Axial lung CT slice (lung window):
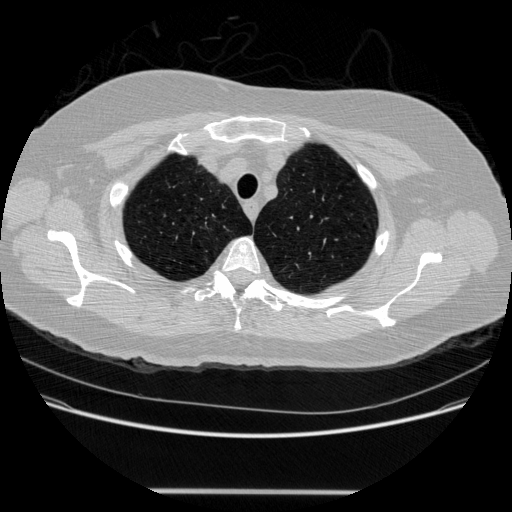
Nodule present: no